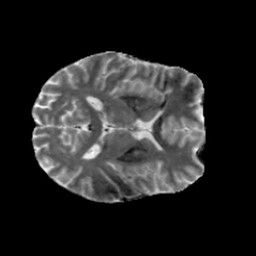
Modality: MD
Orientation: axial
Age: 30
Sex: female
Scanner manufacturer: siemens
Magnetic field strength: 6.98 T
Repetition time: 7.776 s
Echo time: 0.076 s